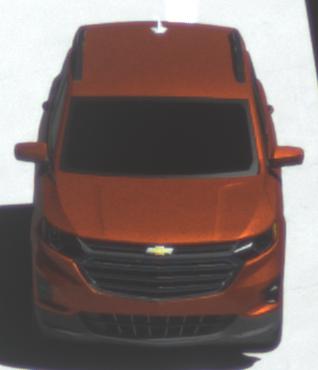
Make: Chevrolet
Model: Equinox
Detailed model: Gen. 2
Model produced from: 2015
Model produced until: 2017
Doors: 5
Color: orange
Road condition: dry road
Daytime: midday
Contrast: high contrast